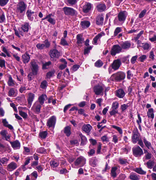
Tumor epithelial tissue: yes
Tumor-associated stroma tissue: no
Normal tissue: no